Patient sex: F
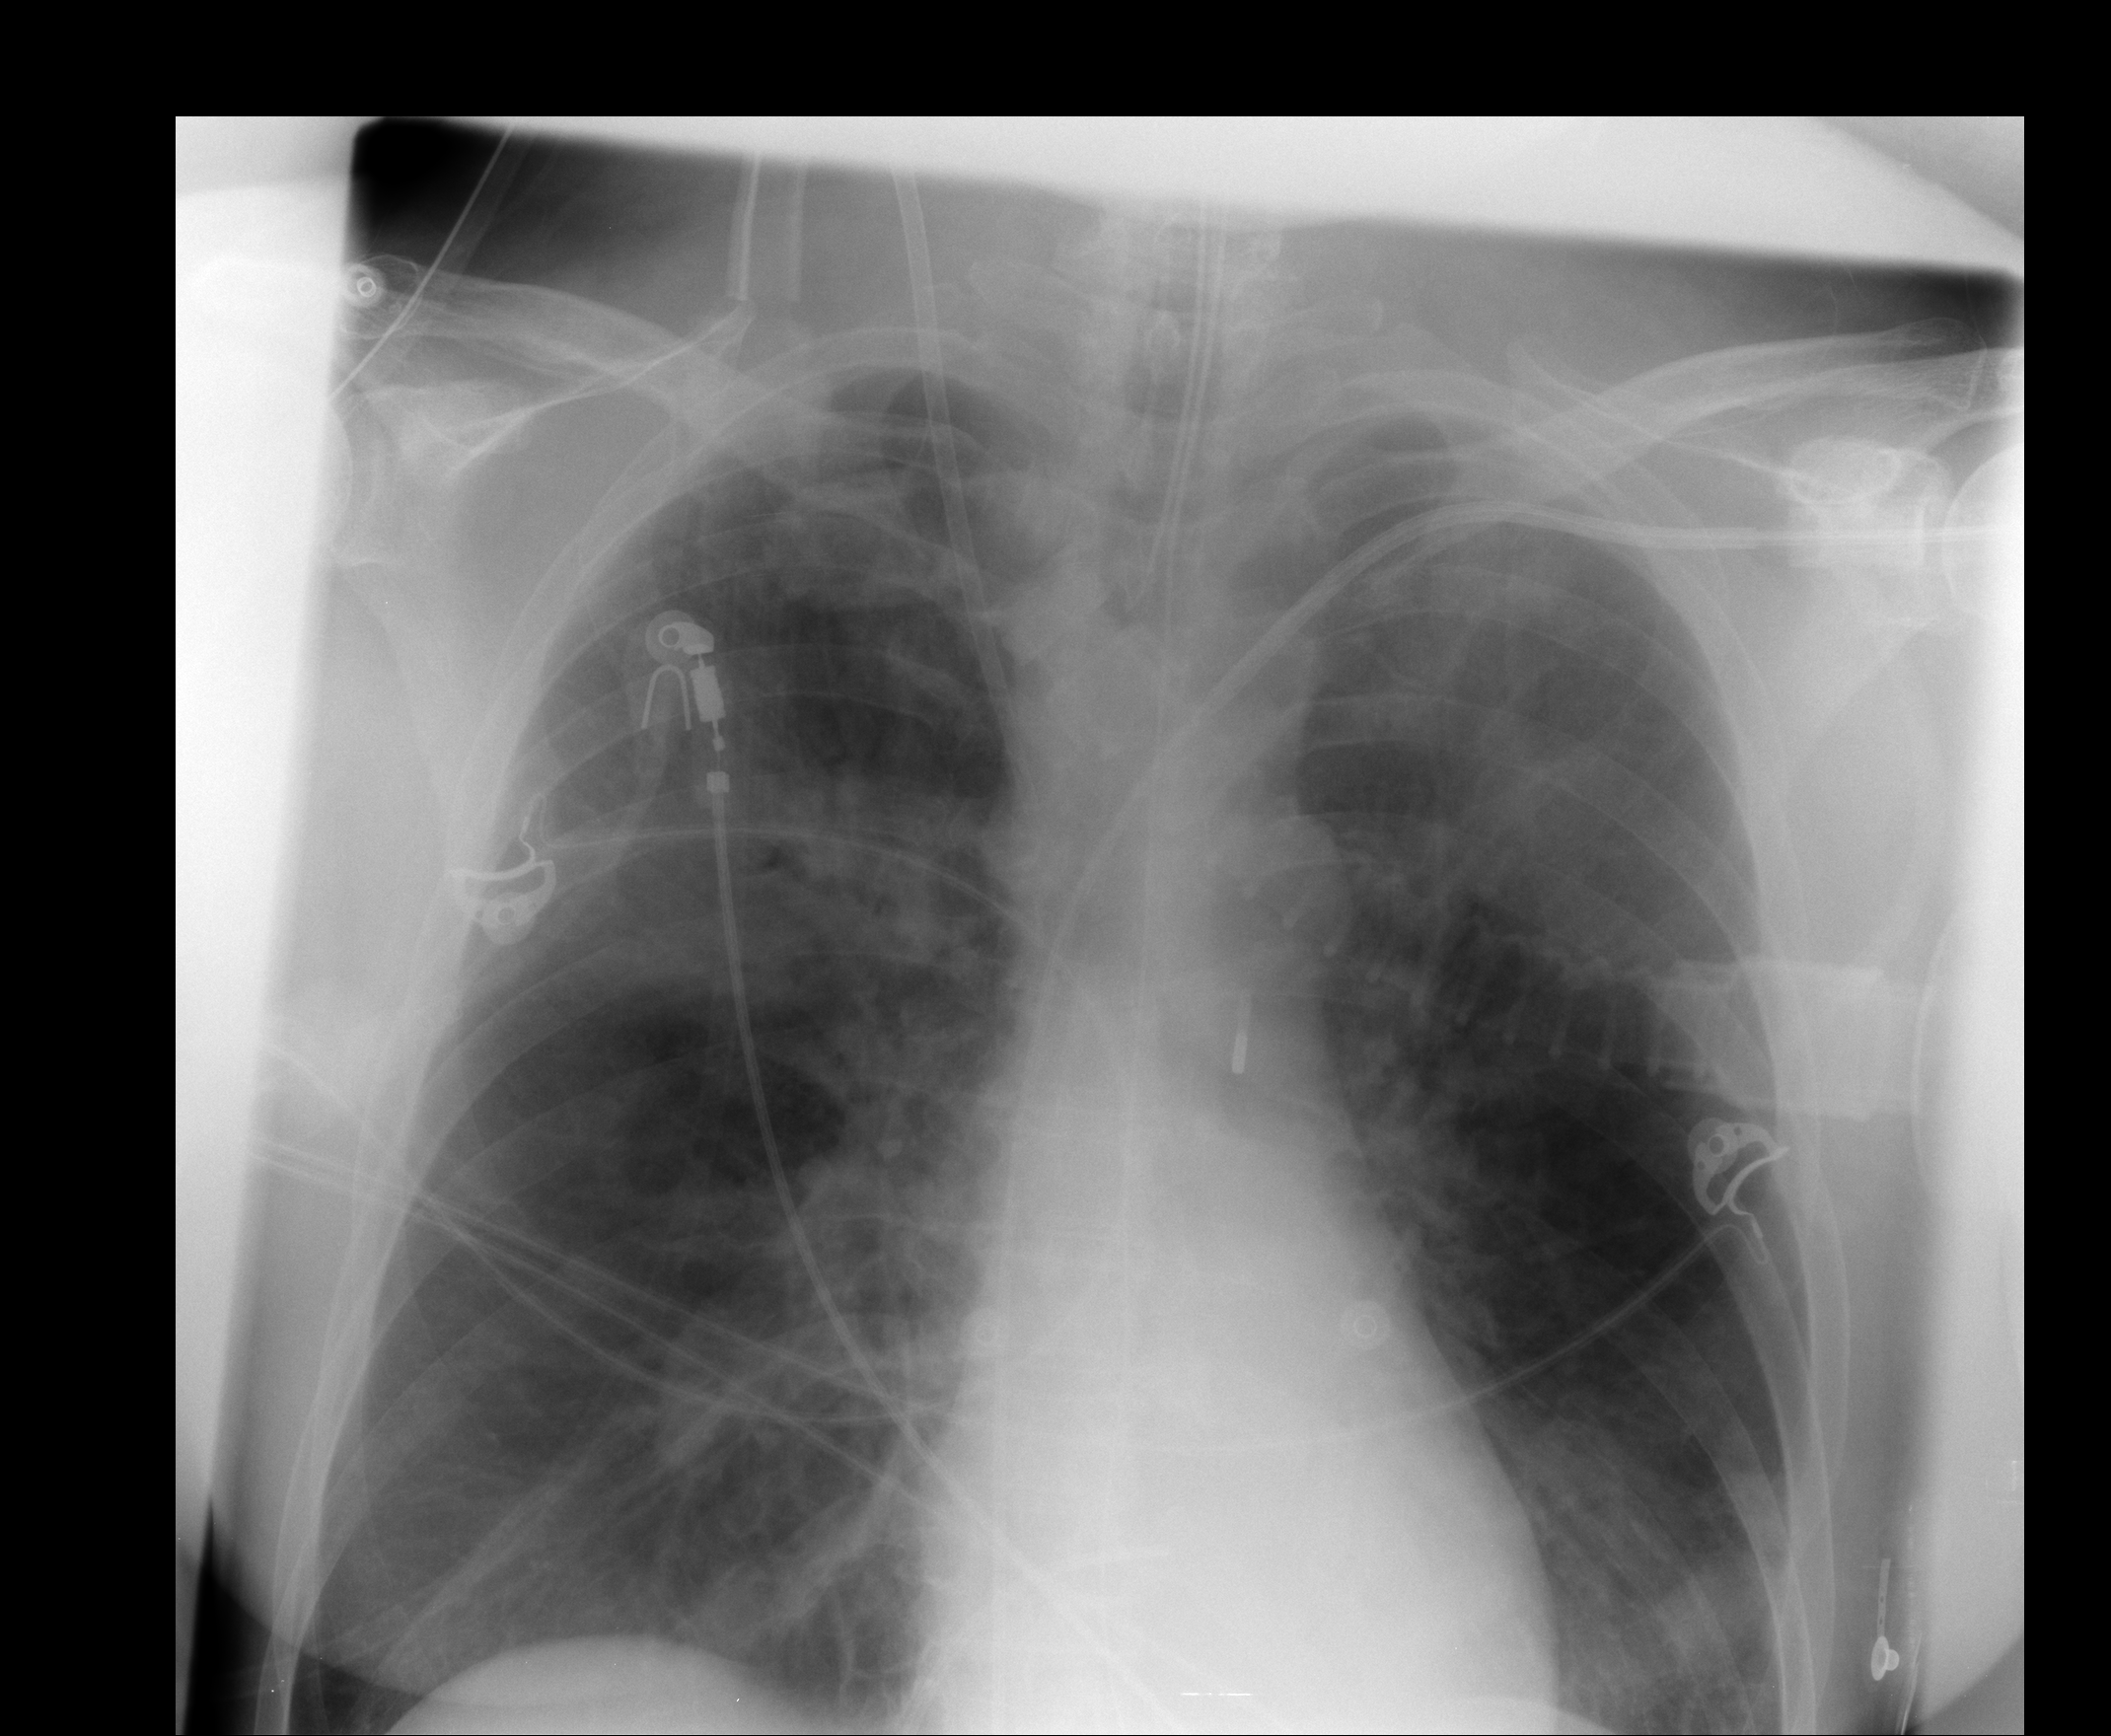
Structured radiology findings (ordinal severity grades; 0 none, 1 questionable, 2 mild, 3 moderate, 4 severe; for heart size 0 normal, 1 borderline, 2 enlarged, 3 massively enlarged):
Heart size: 0
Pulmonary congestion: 2
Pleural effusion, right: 0
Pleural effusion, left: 0
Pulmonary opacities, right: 2
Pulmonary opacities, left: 0
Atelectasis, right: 0
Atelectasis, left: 0